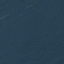
Land use / land cover: Forest